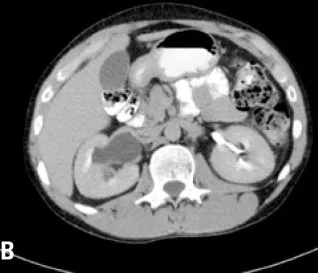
Hydronephrosis on the right due to compression by the scrotal mass that extended to the retroperitoneum.
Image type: radiology (ct)